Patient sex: M
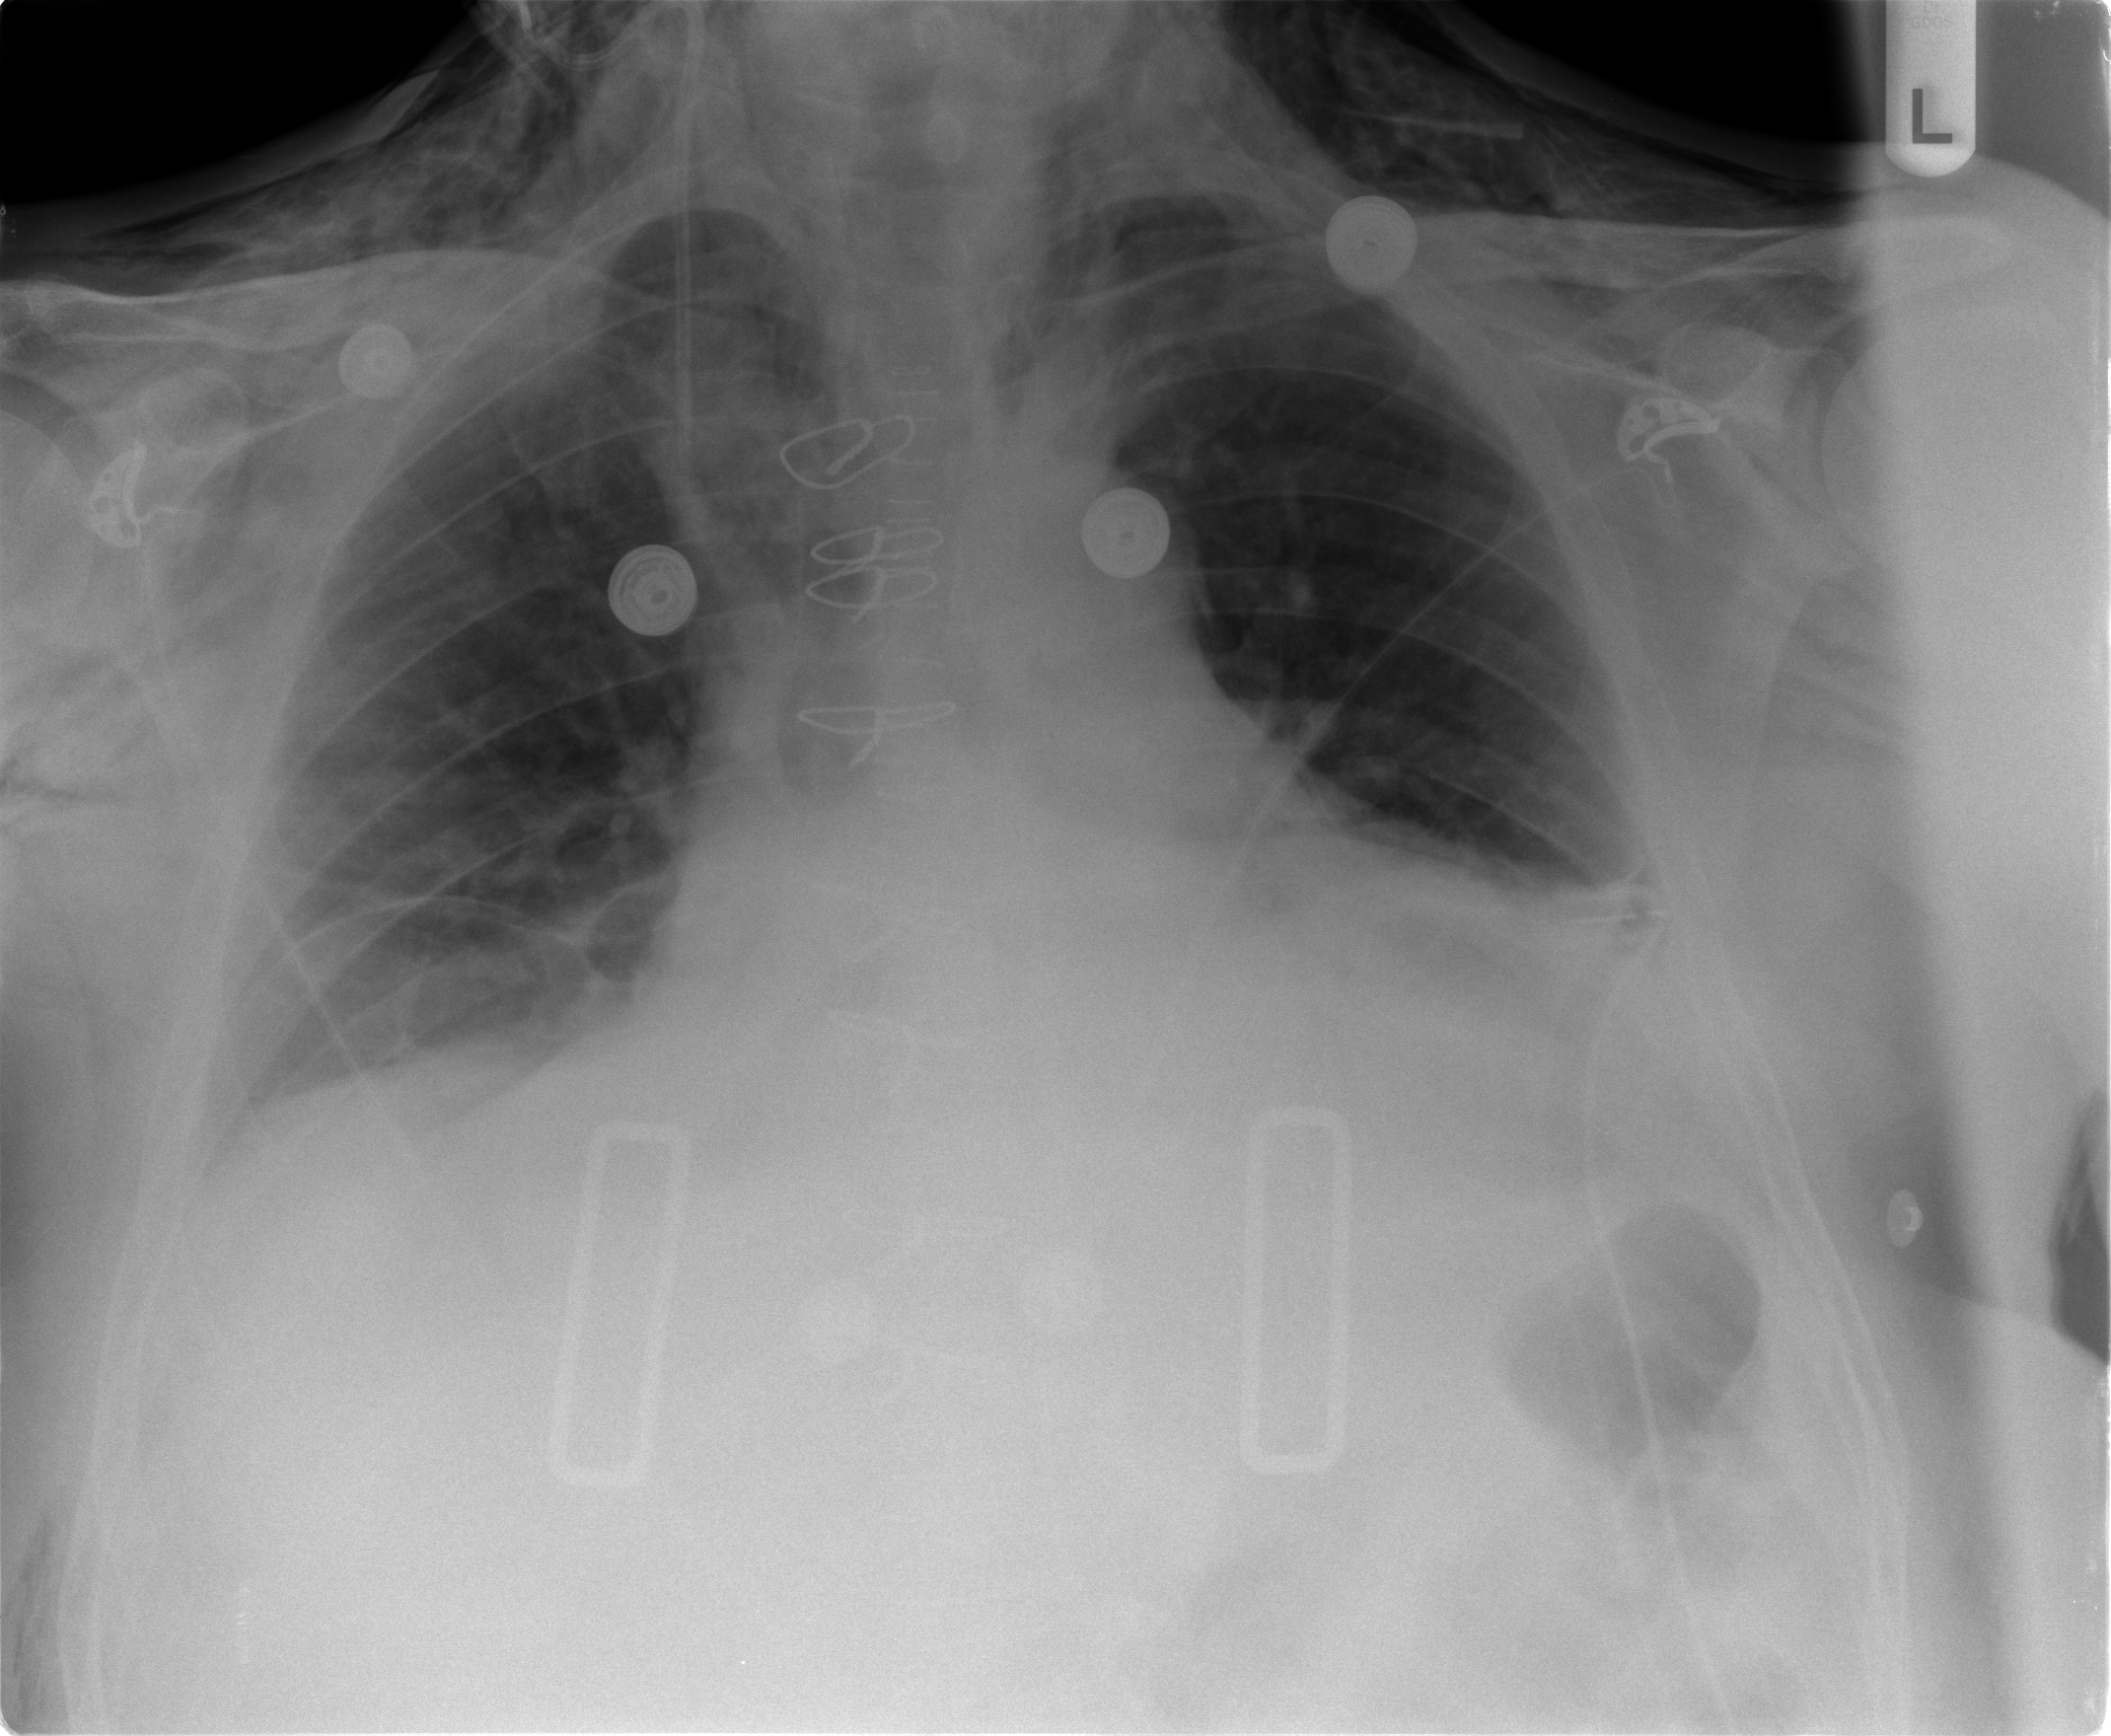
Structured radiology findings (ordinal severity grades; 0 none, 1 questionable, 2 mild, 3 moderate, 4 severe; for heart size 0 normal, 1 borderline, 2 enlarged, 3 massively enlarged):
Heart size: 2
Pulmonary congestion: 2
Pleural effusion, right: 2
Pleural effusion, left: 2
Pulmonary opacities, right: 0
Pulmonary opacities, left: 0
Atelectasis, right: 2
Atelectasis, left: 2